Interaction volume radius: 5 \u00c5
Interaction volume height: 10 \u00c5
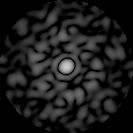
Disorder parameter: 0.7547